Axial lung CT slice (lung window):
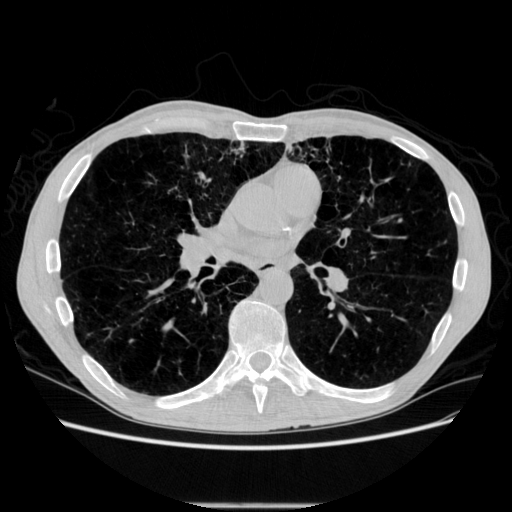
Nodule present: no